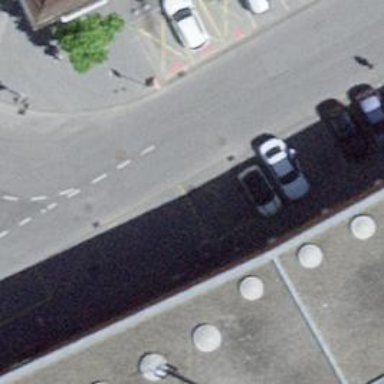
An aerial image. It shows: Taxi stand.